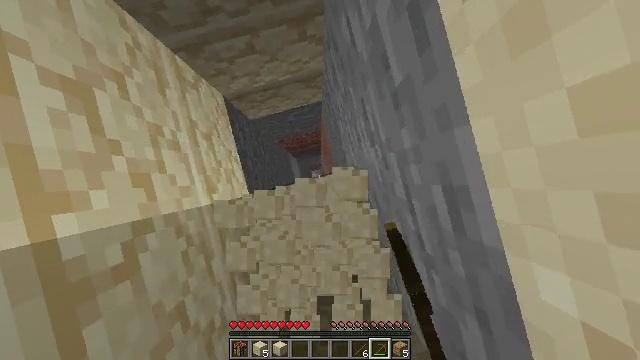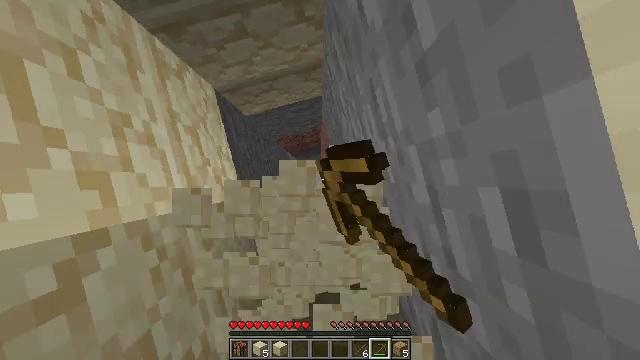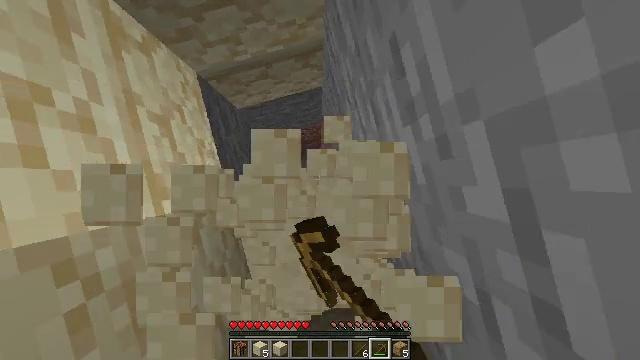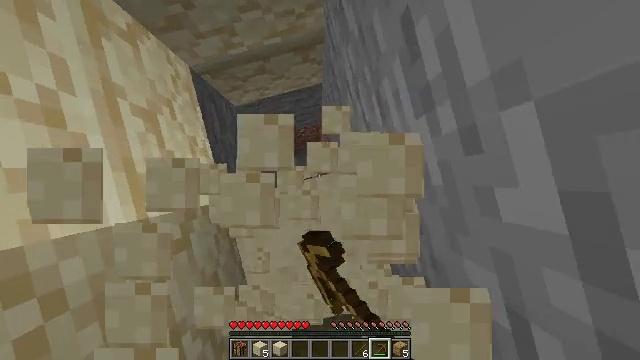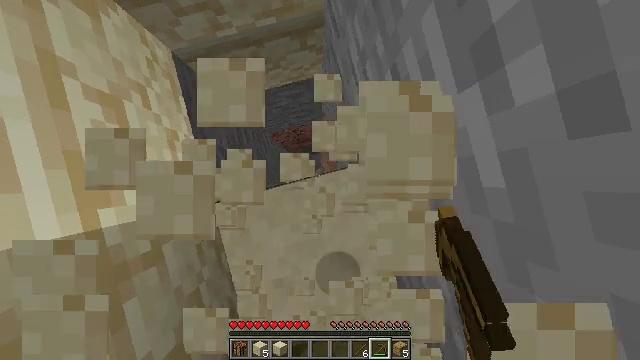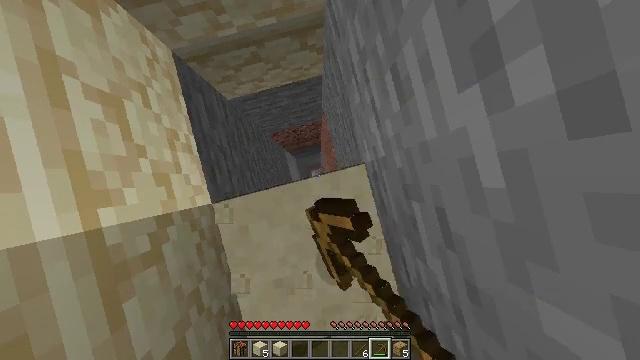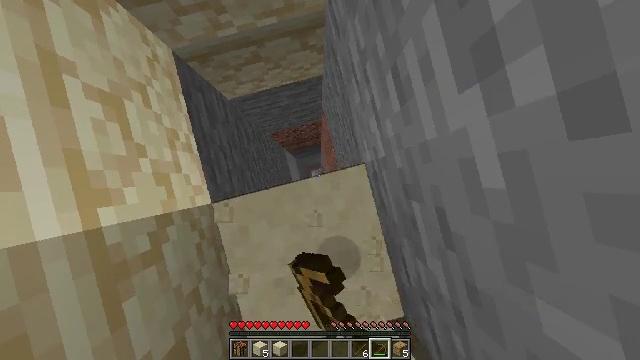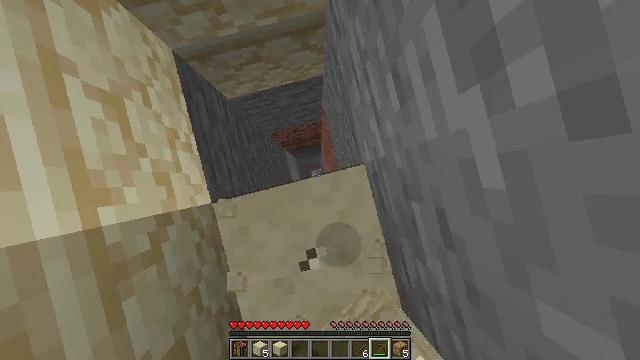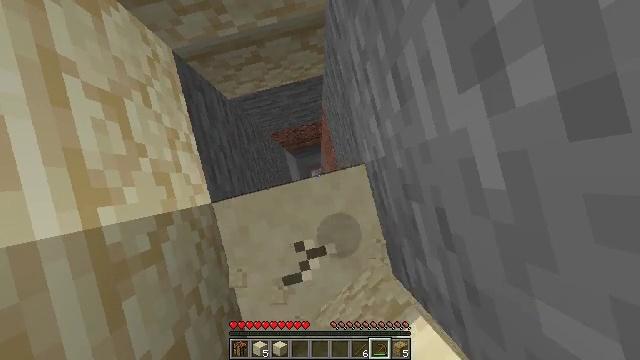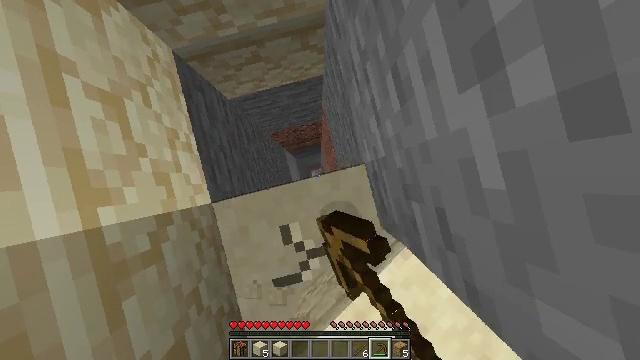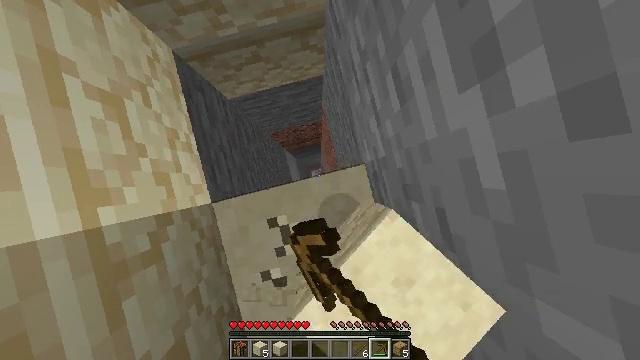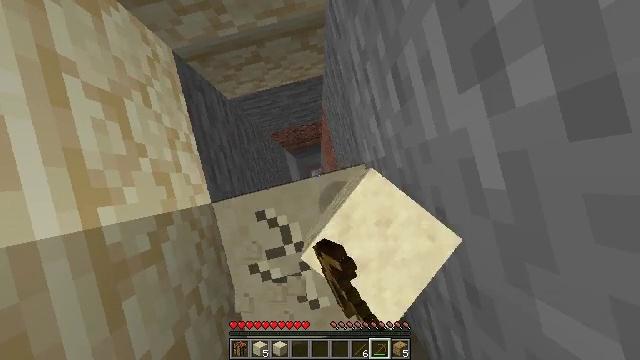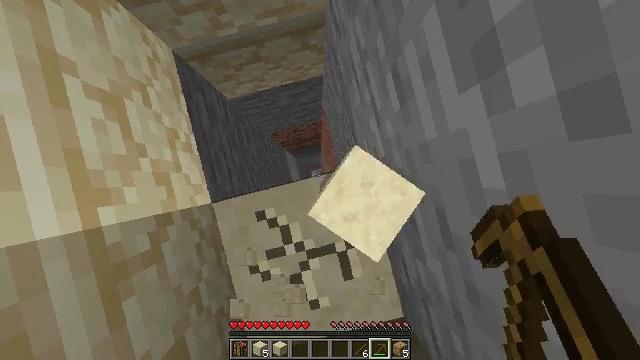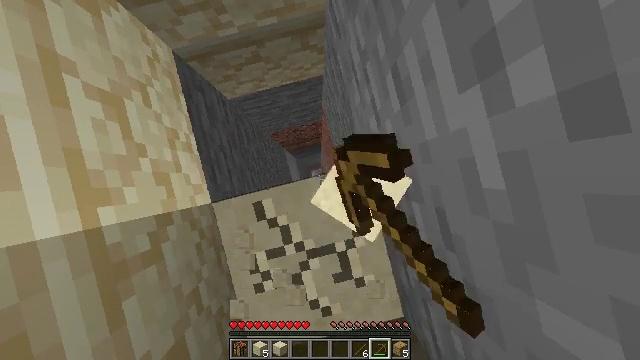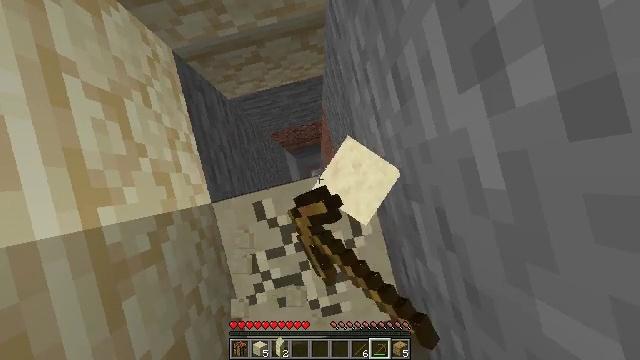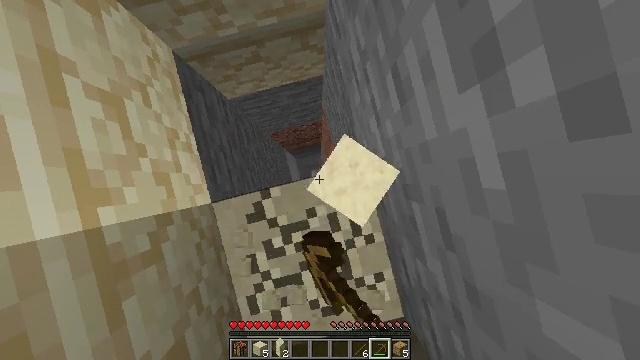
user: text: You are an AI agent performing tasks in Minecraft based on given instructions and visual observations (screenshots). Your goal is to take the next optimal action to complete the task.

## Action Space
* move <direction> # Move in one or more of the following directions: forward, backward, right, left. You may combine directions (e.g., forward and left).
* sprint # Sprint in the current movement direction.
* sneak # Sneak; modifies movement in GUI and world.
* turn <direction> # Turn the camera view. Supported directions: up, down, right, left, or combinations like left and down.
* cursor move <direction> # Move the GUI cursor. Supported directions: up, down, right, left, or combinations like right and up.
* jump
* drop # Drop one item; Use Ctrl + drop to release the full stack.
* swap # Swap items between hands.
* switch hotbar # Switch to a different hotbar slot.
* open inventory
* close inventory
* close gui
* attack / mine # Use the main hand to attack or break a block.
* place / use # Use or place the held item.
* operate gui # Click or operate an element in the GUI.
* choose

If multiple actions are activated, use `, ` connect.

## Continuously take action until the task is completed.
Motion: motion action
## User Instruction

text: Break the sandstone to collect.
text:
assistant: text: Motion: attack / mine
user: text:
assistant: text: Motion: attack / mine
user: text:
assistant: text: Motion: attack / mine
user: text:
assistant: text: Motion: attack / mine
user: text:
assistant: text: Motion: attack / mine
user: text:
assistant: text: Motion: attack / mine
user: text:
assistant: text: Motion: attack / mine
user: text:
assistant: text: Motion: attack / mine
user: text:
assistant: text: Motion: attack / mine
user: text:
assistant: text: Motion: attack / mine
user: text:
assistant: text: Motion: attack / mine
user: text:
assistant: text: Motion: attack / mine
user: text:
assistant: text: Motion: attack / mine
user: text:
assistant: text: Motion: attack / mine
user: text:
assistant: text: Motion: attack / mine
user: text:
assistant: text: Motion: attack / mine
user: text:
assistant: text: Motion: attack / mine
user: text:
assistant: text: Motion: attack / mine
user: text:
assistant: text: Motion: attack / mine
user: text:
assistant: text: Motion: attack / mine
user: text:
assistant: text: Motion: attack / mine
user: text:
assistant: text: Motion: attack / mine
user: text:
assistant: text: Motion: attack / mine